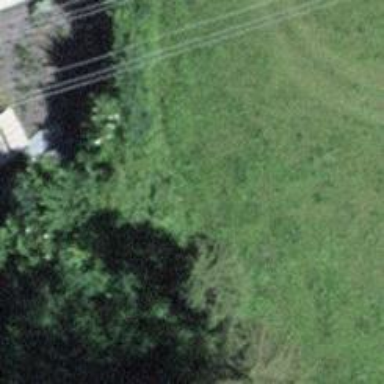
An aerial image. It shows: Fence.